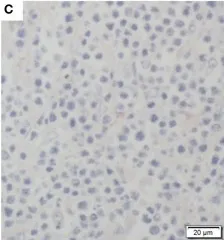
Histologic staining documenting characteristic T cell lymphoma. (C) Stained tumor mass showing CD79- B cell negative tissue staining.
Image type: pathology (immunostaining)